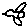
Label: bird